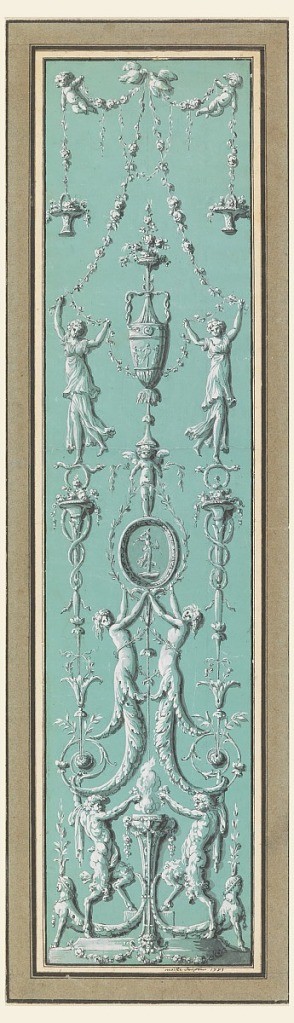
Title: Panel of Arabesques for the Hôtel de Salm, Paris
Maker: Jean-Guillaume Moitte, French, 1746–1810
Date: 1785
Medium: Pen and black ink, brush and gouache, black chalk on toned paper, lined
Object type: Drawing
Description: Design for a wall panel.  At the bottom, two satyrs sacrifice flowers at the foot of a burning candelabrum. The satyrs support, with their heads, two half female figures (half female and half flower stem).  The figures hold a medallion with a maenad.  A putto, supporting a vase, stands on top of the medallion. At the very to center of the composition are two billing doves and at the edges two putti.  The putti hold festoons and garlands from which then flower baskets are suspended.  The doves hold long garlands, which are then connected to two female figures (one at each side of the central composition).  These female figures in turn stand on long decorative spears, which rest on the end tips of the half female figures.